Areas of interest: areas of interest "National Transportation War Preparedness Cadre Training Base"
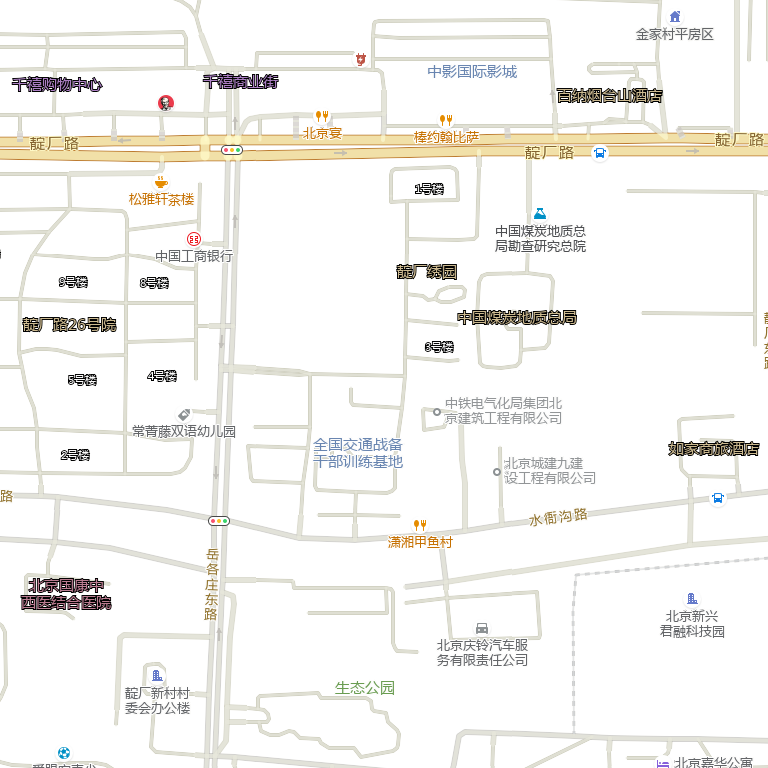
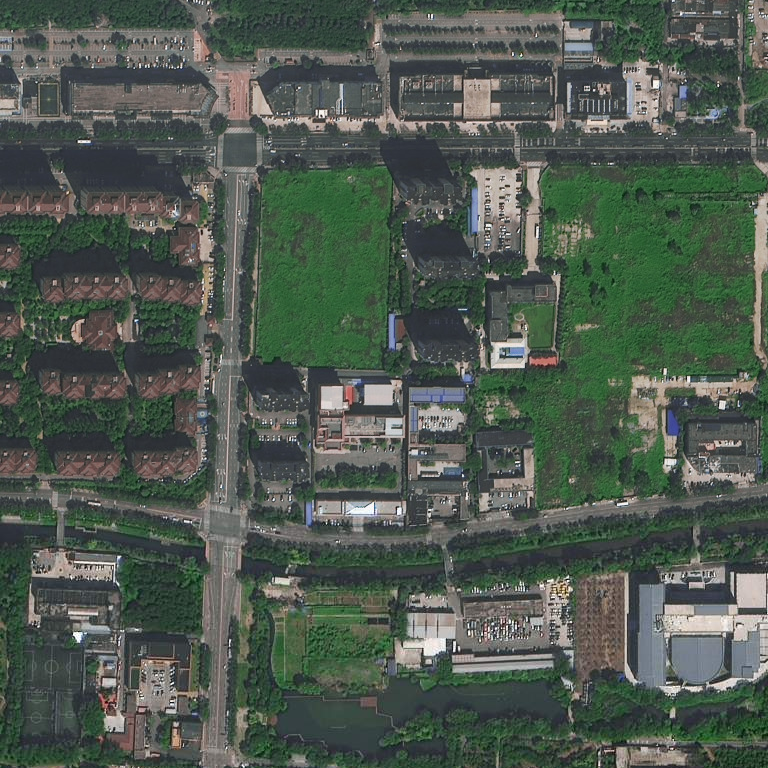